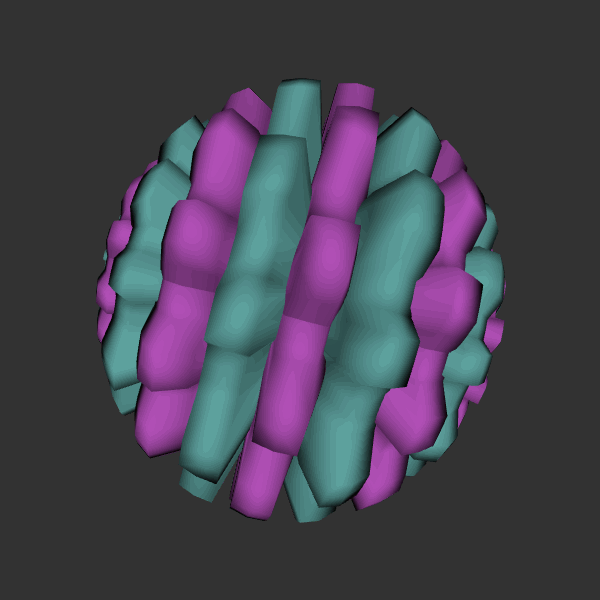
Background: dark